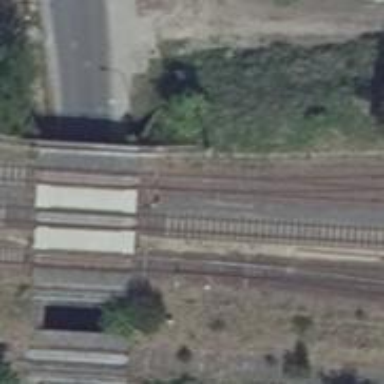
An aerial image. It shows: Railway bridge over siding.